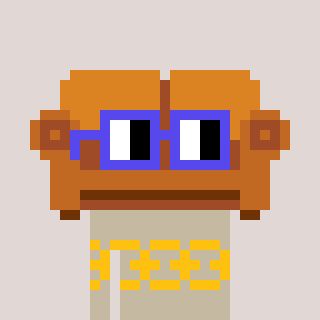
a pixel art character with square blue glasses, a couch-shaped head and a bege-colored body on a warm background